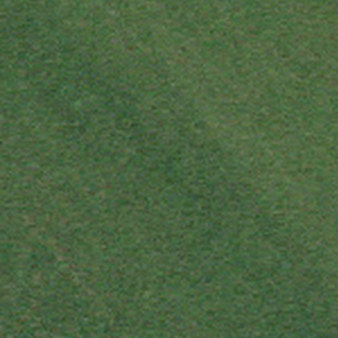
Label: other